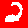
Digit: 2